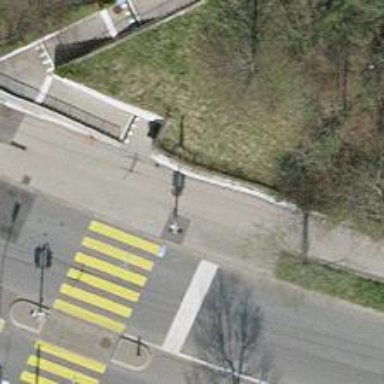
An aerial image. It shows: Asphalt footway.